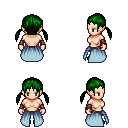
a pixel art fantasy rpg character, female body template, human, light skin, overskirt, teal pants, green twin-tailed hairstyle, leather bracers, ghillies, four views (front, back, left, right), 2x2 character sprite sheet, small pixel art, hard edges, no anti-aliasing